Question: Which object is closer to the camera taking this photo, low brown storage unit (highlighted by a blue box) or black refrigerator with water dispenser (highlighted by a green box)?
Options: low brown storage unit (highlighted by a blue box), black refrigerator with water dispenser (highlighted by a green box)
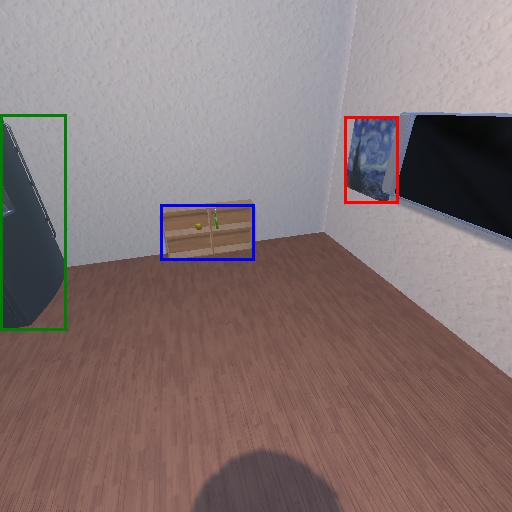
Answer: low brown storage unit (highlighted by a blue box)